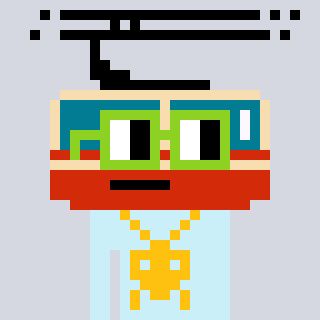
a pixel art character with square light green glasses, a tram wagon-shaped head and a cold-colored body on a cool background